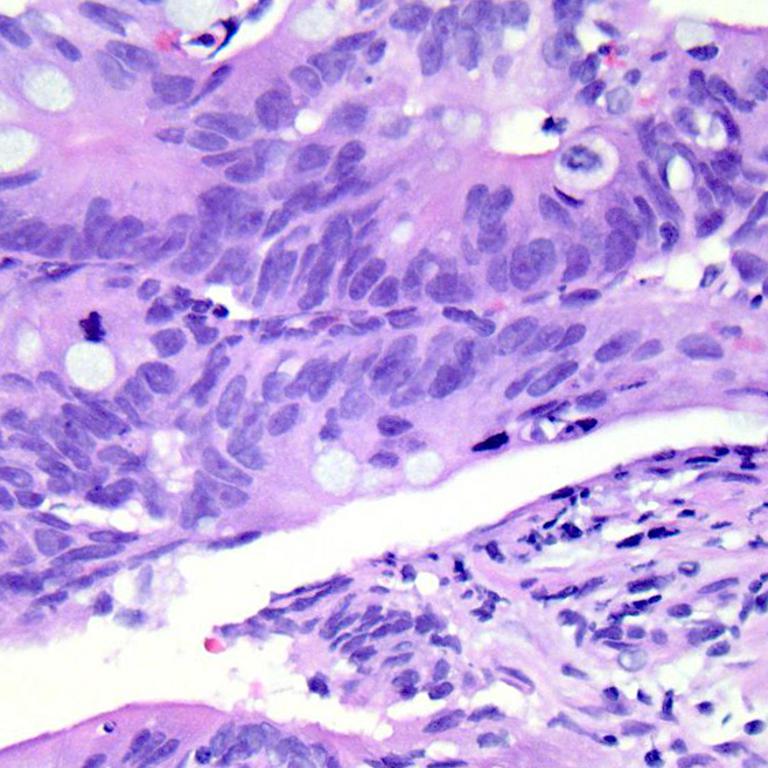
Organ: colon
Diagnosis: adenocarcinomas